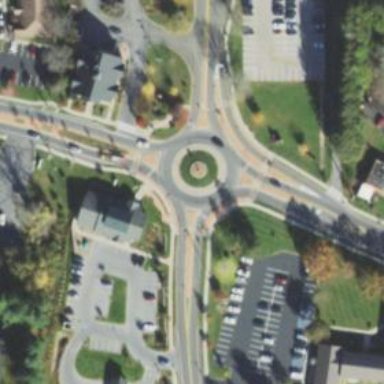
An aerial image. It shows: Roundabout on primary highway.